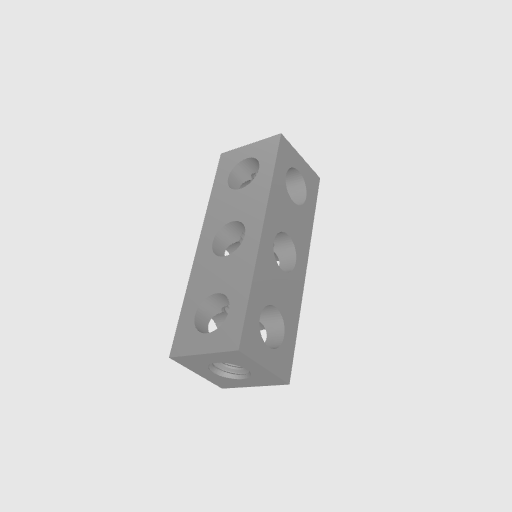
Part: SquareBeam3H